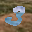
Label: 3